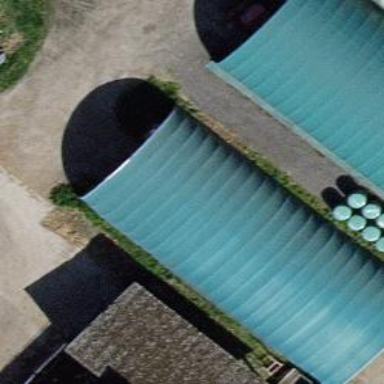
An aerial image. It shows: Greenhouse.